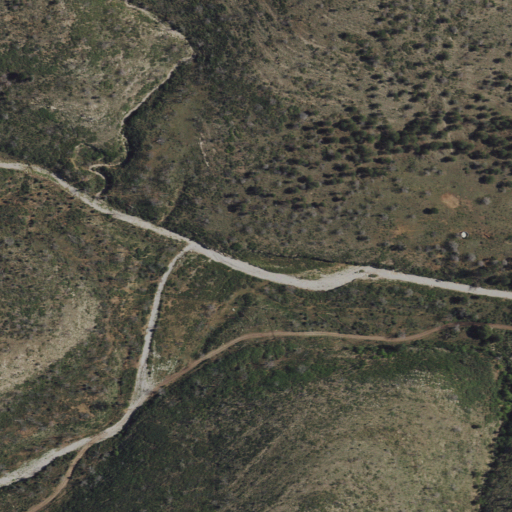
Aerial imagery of valley in New Mexico named Wet Burnt Canyon containing shrub, grassland, and evergreen forest